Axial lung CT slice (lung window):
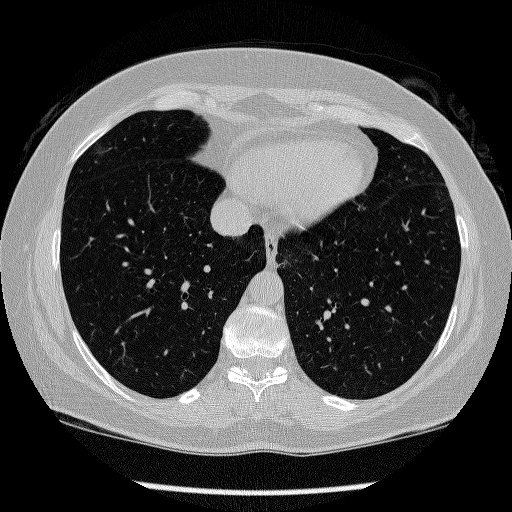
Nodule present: no